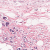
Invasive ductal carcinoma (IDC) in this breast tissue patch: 1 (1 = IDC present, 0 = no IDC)